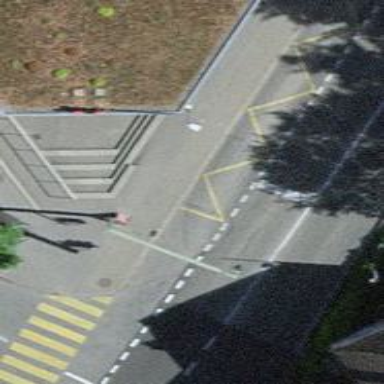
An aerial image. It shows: Bus stop with shelter. It is platform for public transport.